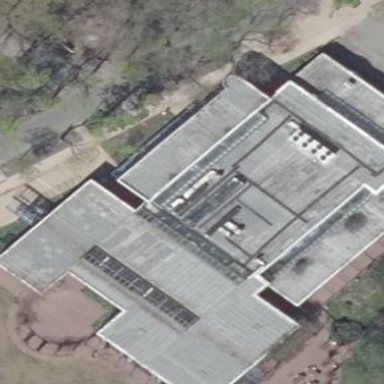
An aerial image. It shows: Commercial building with flat roof.